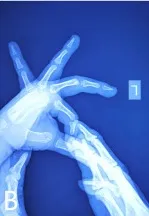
Diagnosis and treatment of clinodactyly deformity in a 2-year-10-month-old boy. The radiograph on presentation showed an outgrowth around the distal end of the third proximal phalanx (A, B).
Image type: radiology (x_ray)